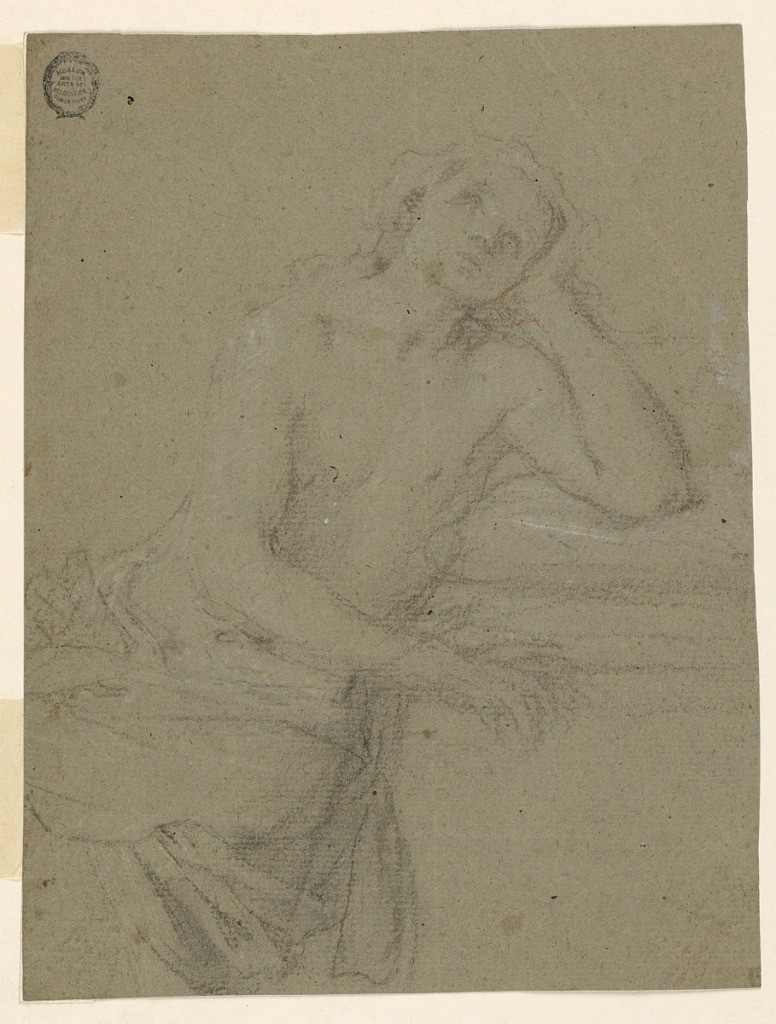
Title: Saint Magdalen Repenting
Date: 1600–1650
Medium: Black chalk on gray paper with white heightening
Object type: Drawing
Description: Recto: (a) Three quarter figure.  Shown from front with naked upper part of body.  She is sitting beside something, upon which she leans her arm that supports her hear.  Verso: (b) the Virgin kneeling in clouds, shown from the front; above at right the outlines of a flying angel.